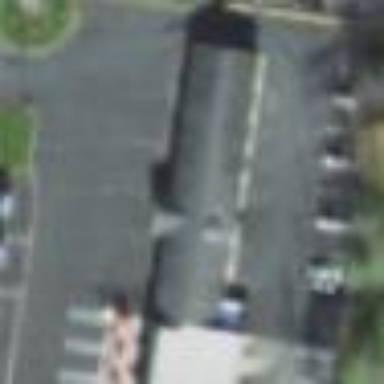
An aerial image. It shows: Car wash facility.